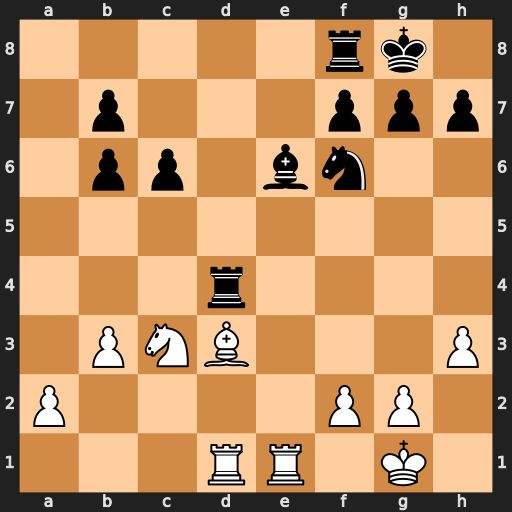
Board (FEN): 5rk1/1p3ppp/1pp1bn2/8/3r4/1PNB3P/P4PP1/3RR1K1
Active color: w
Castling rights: -
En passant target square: -
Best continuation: Bxh7+ Kxh7 Rxd4